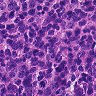
Metastatic tissue present: yes